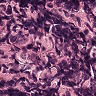
Metastatic tissue present: no